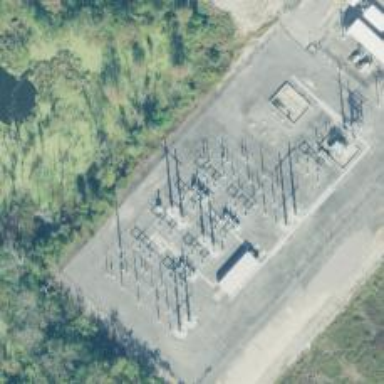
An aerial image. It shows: Switch used for power control.